Question: As you can see on the picture below, my submit button ("envoyer" in french) is placed outside its container (the container has a red background and is called .footer-content)
I haven't been able to recreate the issue on jsfiddle so here is the direct link (I haven't been able to identify the issue using firebug)
'''
.footer-content {
position: relative;
margin-right: auto;
margin-left: auto;
height: auto;
clear: both;
z-index: 9;
max-width: 700px;
background: red;
margin-top: 40px;
}
'''

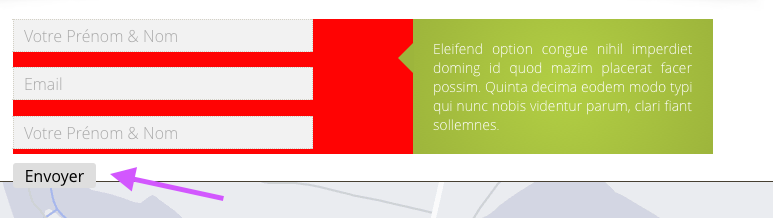
Answer: Because your formulars position is absolute and its containers height is auto (absolute positioned elements don't influence their parents height)
Use this CSS for your formular
'''
#contactfrm {
position: relative;
float: left;
}
'''